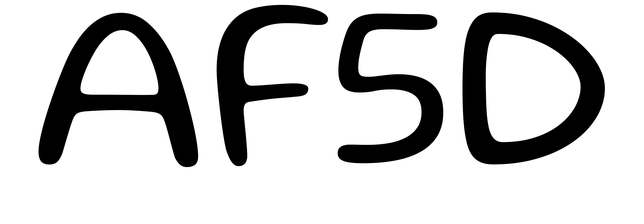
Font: Gluten_Light